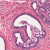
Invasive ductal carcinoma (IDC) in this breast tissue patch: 0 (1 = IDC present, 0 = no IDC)